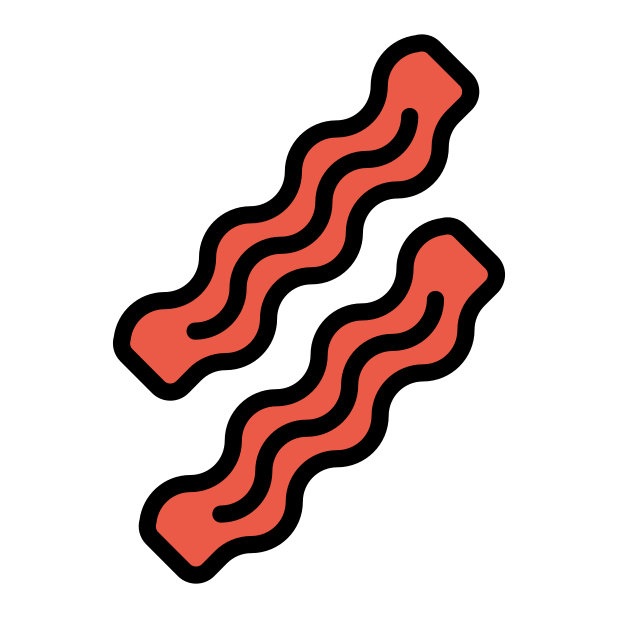
bacon